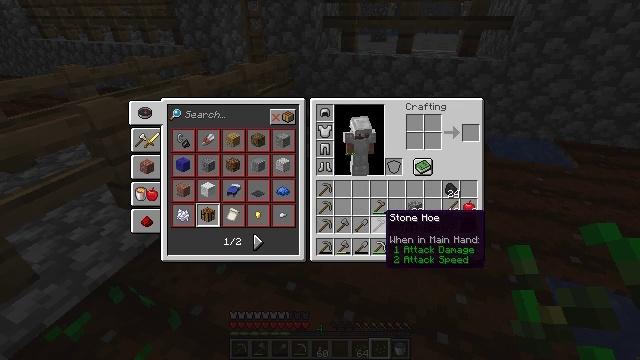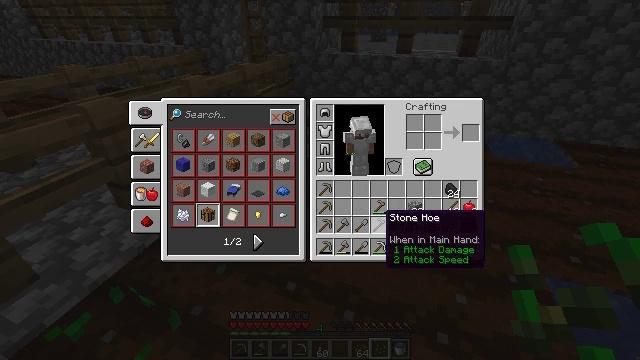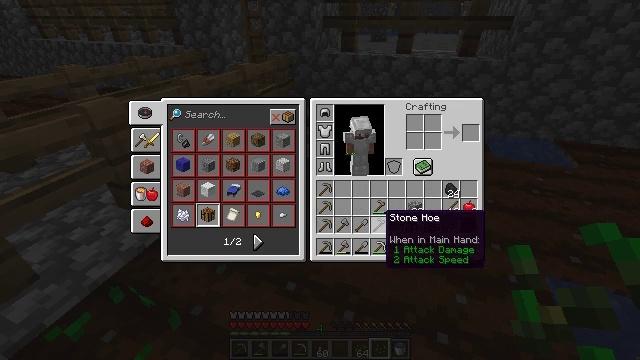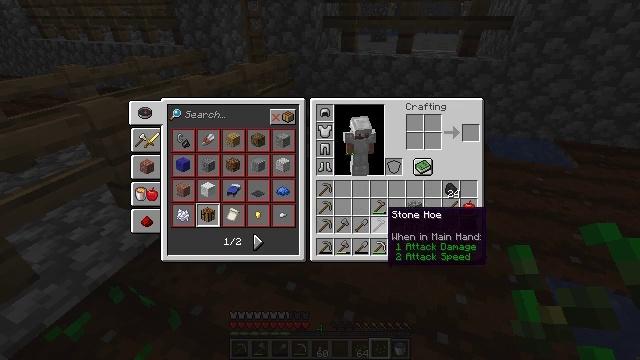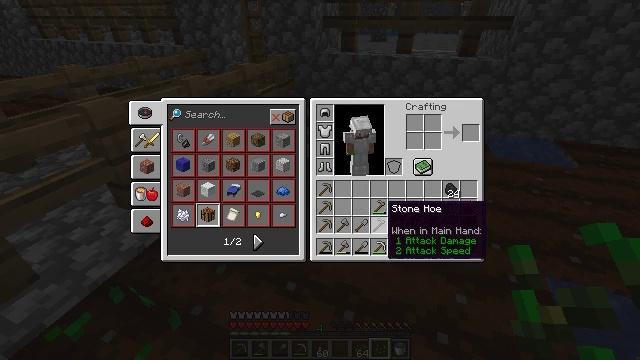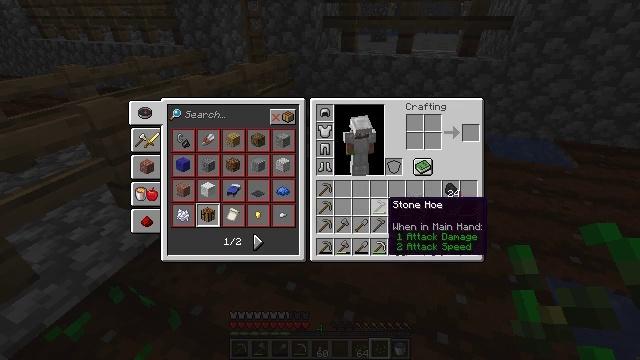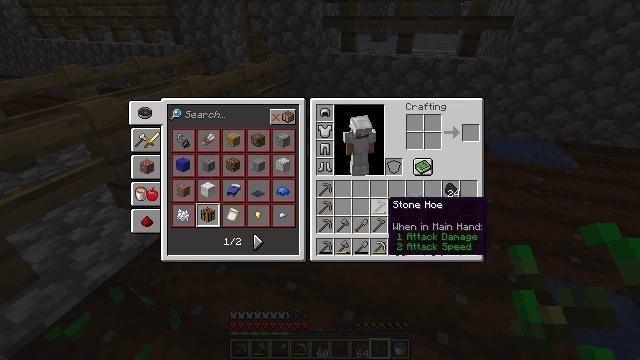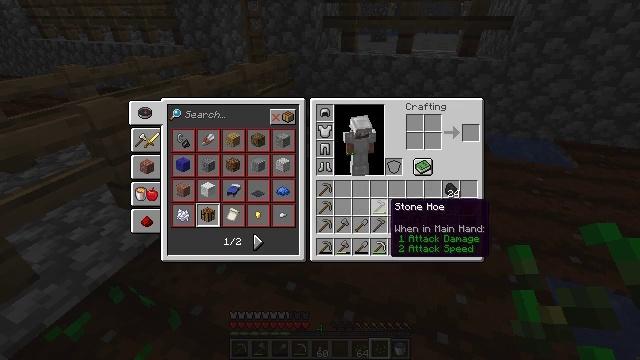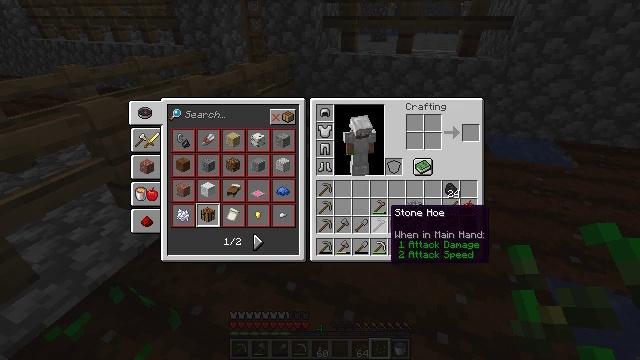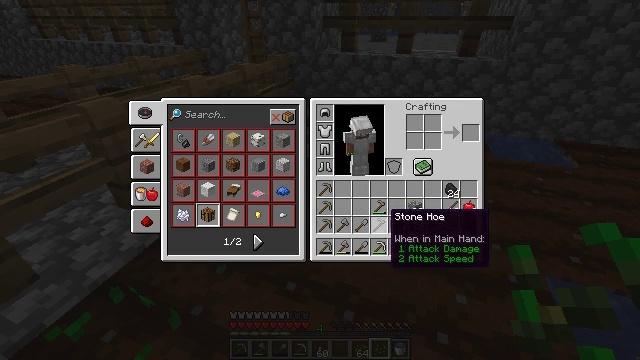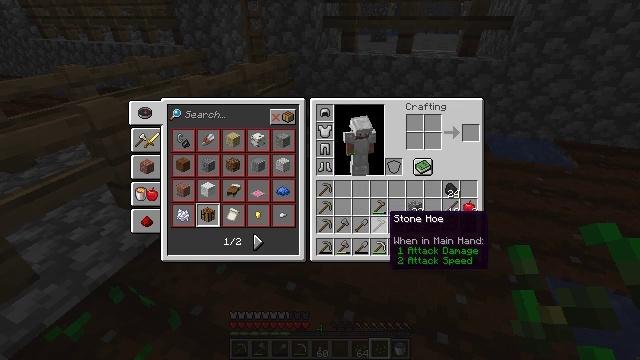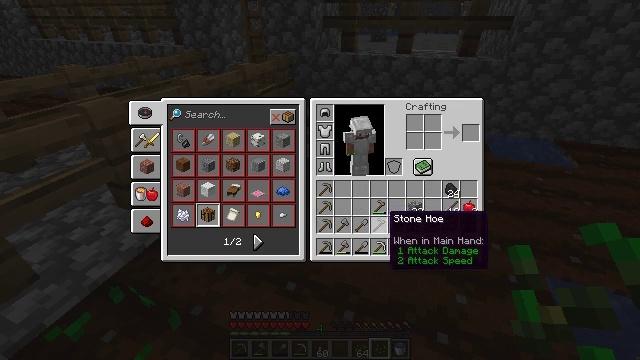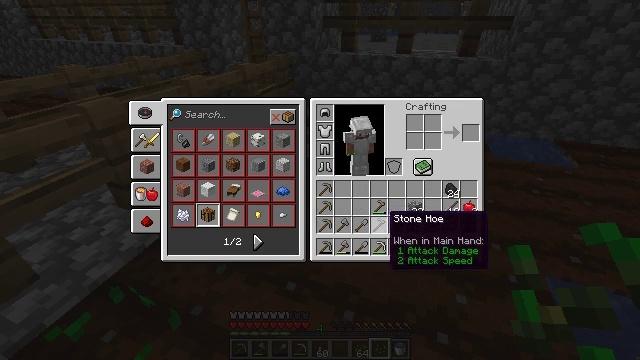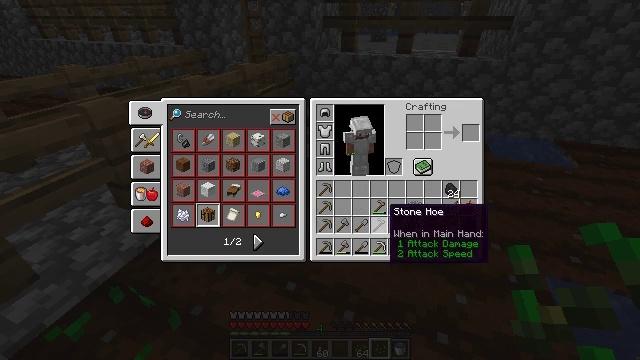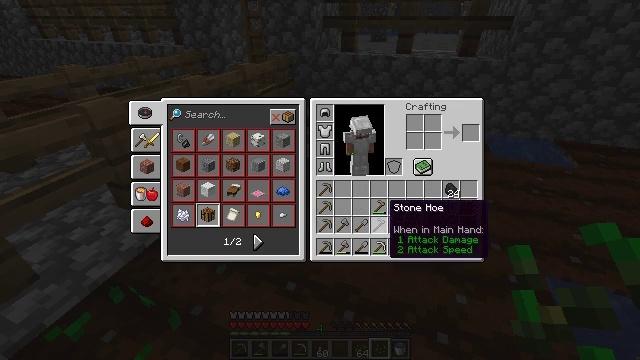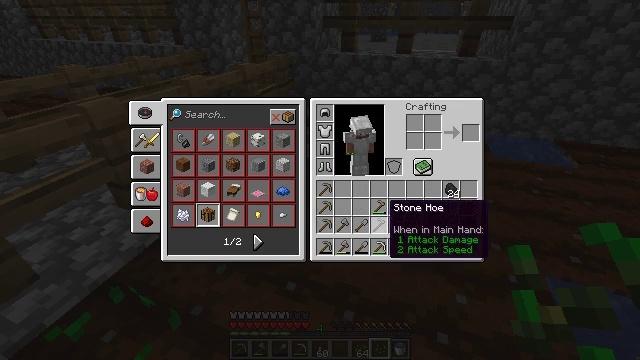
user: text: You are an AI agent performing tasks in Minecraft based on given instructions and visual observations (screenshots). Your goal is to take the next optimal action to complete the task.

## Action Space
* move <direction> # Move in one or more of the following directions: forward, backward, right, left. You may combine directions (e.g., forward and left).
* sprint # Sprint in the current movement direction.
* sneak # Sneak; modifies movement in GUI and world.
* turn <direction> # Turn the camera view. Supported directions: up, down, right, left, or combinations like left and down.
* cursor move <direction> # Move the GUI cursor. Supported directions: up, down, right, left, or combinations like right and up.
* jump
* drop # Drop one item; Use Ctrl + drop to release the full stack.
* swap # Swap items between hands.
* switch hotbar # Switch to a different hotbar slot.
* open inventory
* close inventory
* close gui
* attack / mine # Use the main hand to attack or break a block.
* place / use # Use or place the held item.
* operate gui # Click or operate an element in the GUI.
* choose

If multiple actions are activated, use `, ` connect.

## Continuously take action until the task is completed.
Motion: motion action
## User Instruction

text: Mine dirt from the ground.
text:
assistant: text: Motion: no_op
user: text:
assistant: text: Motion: no_op
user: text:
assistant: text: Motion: no_op
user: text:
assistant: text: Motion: no_op
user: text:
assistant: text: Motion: no_op
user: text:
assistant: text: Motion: no_op
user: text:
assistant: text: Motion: no_op
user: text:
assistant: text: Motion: no_op
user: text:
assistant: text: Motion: no_op
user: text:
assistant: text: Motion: no_op
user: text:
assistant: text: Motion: no_op
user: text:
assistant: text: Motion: no_op
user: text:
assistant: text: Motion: no_op
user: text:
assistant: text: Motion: no_op
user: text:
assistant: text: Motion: no_op
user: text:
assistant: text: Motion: no_op
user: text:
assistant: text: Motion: no_op
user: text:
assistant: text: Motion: no_op
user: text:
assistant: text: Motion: operate gui
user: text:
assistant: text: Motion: operate gui
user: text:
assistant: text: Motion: no_op
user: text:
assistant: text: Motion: no_op
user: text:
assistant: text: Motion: cursor move down
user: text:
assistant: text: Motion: cursor move down
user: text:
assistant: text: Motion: no_op
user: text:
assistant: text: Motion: no_op
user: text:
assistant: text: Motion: no_op
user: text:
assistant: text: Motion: no_op
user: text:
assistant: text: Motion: no_op
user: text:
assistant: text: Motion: no_op